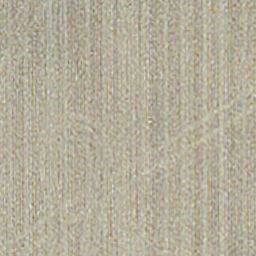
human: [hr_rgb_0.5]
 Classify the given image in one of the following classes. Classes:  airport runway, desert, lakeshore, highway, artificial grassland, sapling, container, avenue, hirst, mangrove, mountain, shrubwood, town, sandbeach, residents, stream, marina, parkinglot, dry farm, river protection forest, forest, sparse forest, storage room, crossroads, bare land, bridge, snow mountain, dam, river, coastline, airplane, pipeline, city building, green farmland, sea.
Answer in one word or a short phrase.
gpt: dry farm